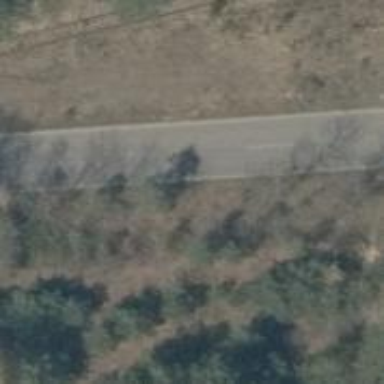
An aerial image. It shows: Unclassified road with asphalt surface.